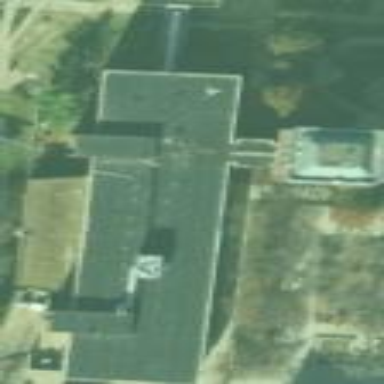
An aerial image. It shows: View of university building.